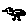
Label: bird